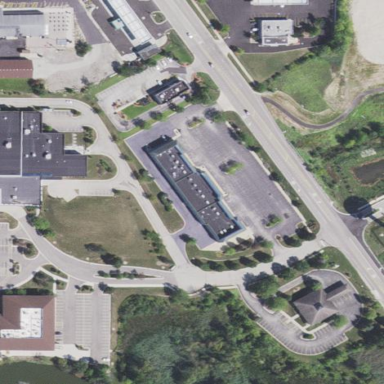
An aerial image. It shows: Retail building.